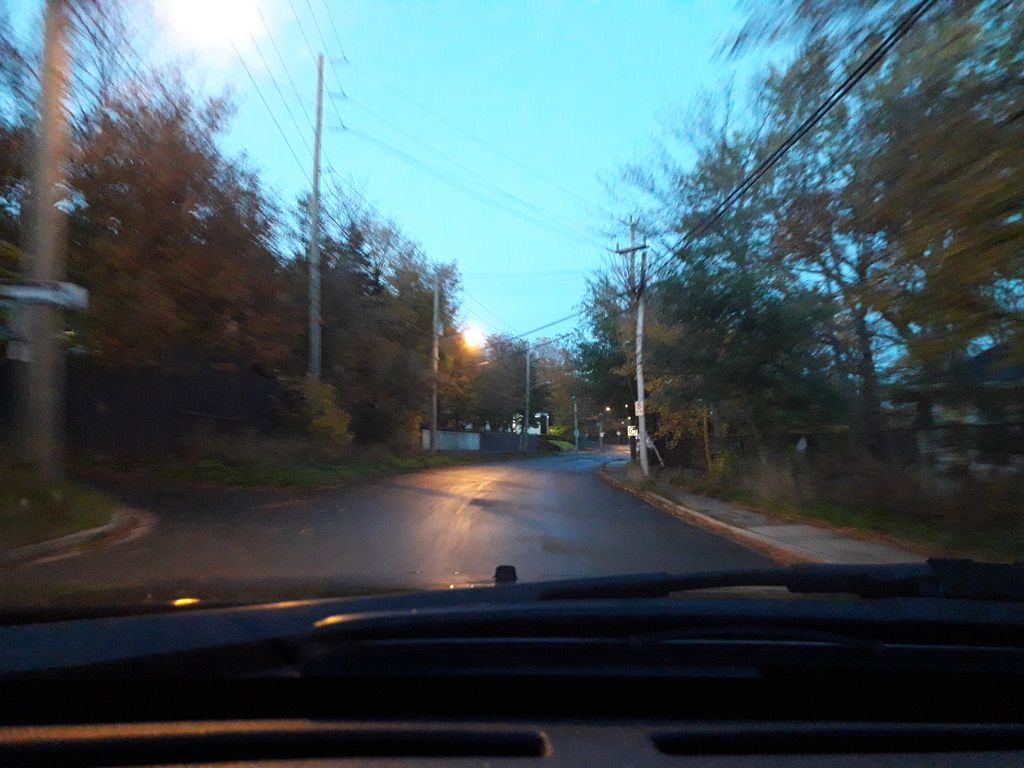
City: st_johns